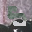
Label: 5